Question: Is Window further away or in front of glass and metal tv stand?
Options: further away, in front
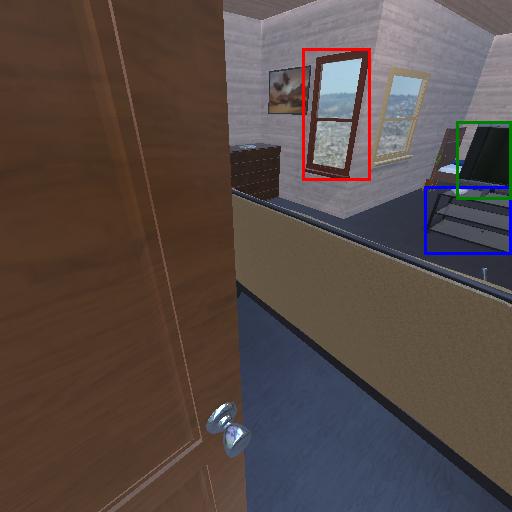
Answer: further away